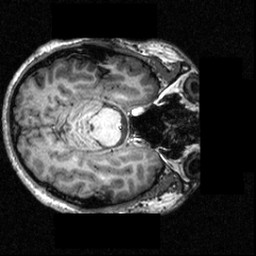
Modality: T1w
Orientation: axial
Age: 25
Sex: male
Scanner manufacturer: siemens
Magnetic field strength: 3.951 T
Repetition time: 1.5 s
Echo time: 0.00335 s